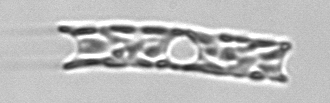
Label: Eucampia